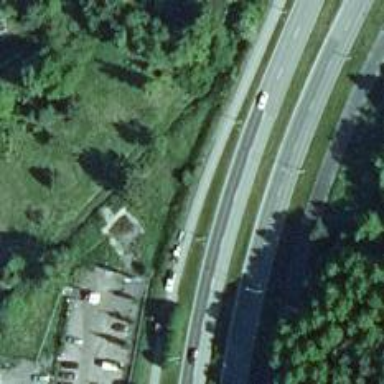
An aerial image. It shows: Asphalt cycleway.